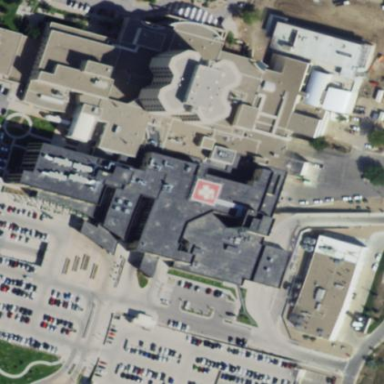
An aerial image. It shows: Hospital building.